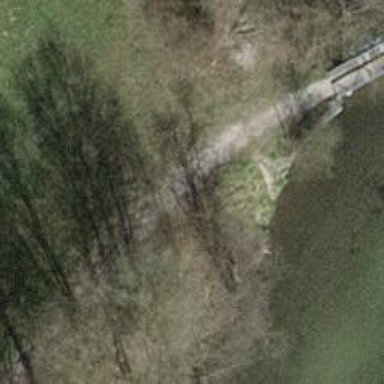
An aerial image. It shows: Unpaved path.